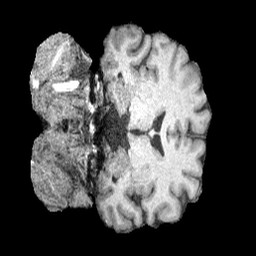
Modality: T1w
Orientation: coronal
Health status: healthy